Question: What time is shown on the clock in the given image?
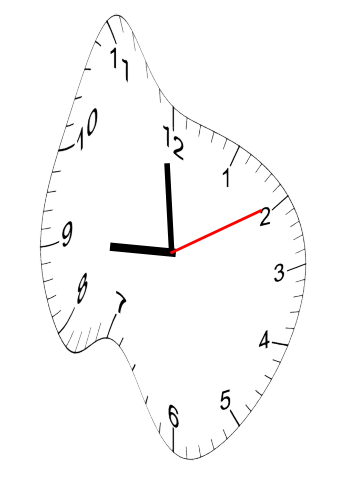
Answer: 08:59:10